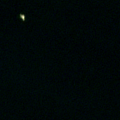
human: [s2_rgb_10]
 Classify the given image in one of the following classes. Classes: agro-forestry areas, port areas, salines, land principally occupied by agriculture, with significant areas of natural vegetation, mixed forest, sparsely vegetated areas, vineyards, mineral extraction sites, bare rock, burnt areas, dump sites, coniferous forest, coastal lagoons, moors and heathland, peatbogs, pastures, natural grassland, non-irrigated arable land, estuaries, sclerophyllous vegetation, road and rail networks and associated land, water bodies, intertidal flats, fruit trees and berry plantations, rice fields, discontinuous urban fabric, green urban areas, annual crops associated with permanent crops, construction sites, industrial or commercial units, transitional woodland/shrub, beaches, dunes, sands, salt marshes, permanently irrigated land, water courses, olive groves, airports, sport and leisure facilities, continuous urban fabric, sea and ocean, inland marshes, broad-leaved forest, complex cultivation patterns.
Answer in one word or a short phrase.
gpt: sea and ocean